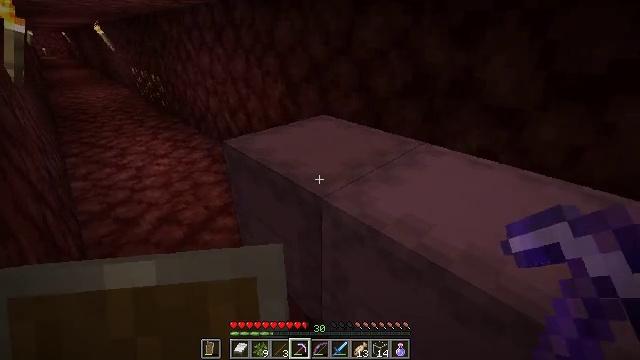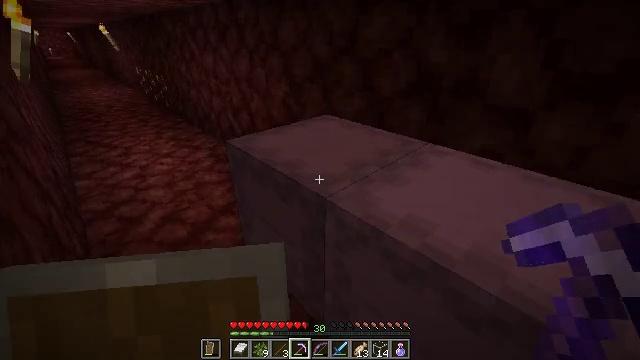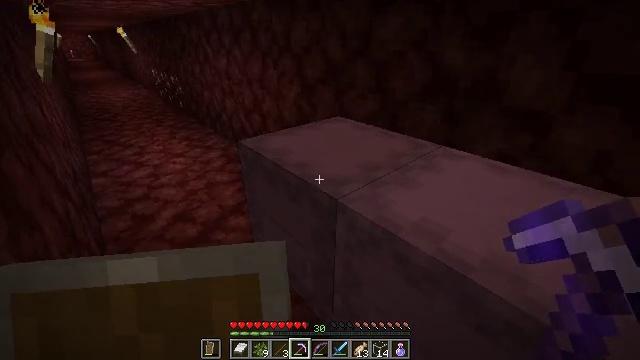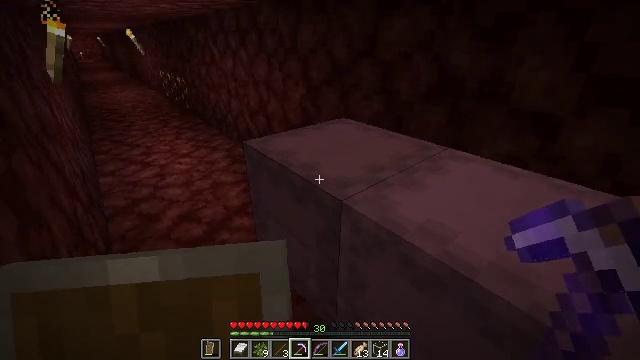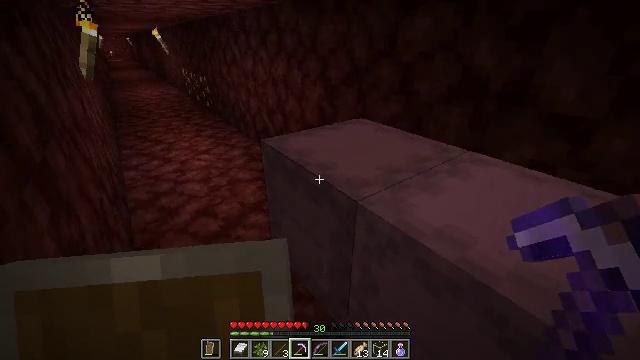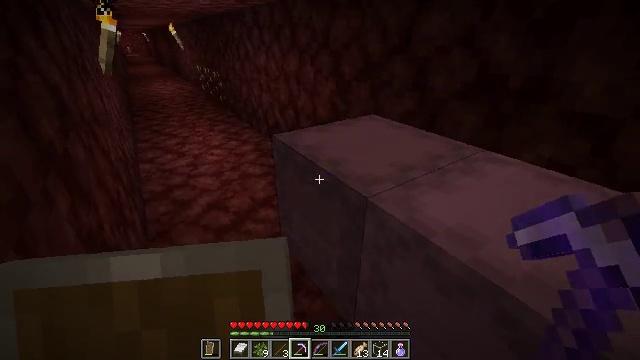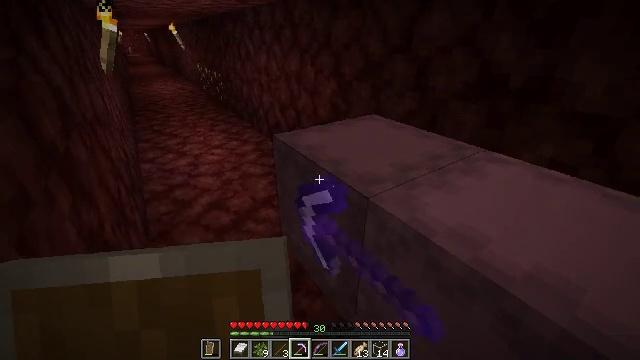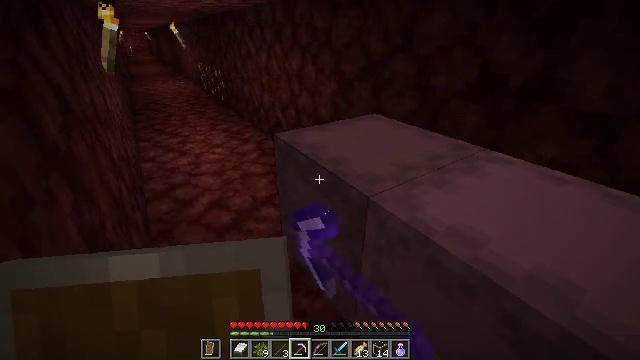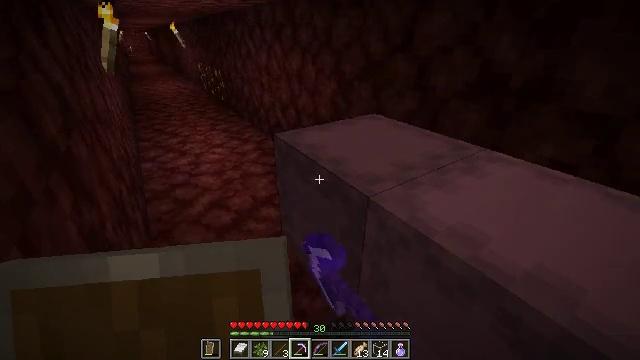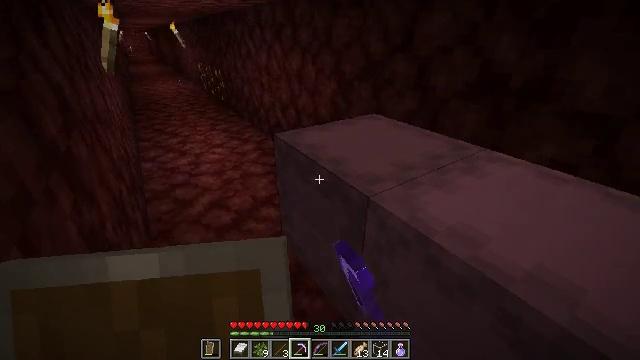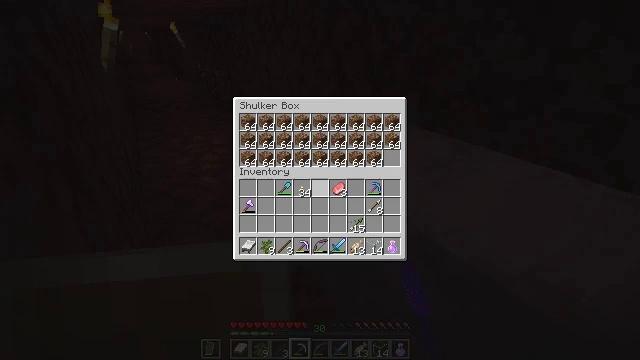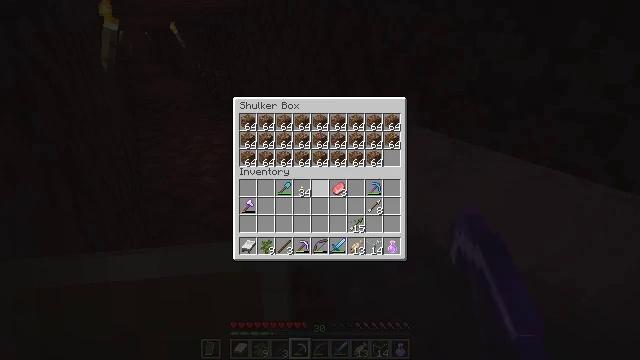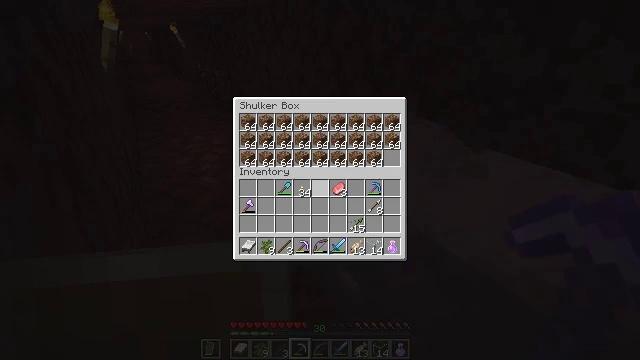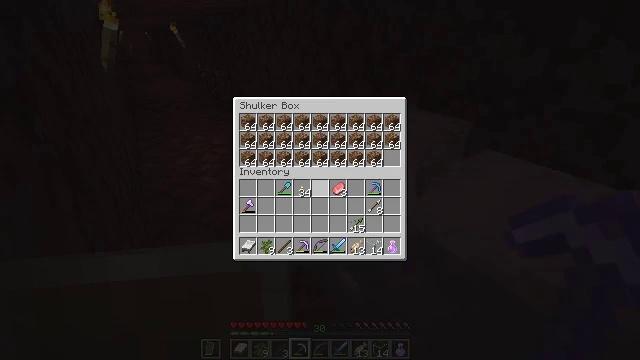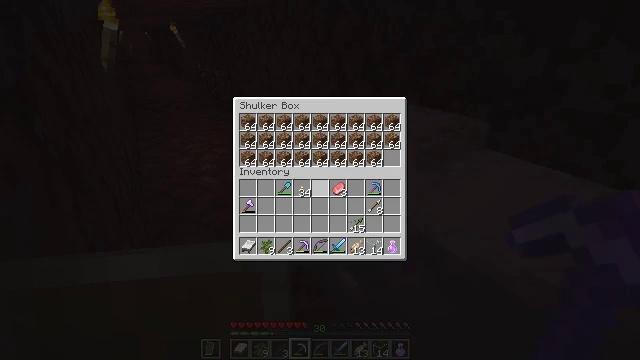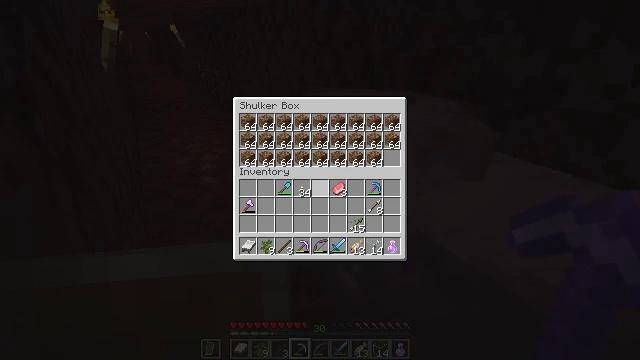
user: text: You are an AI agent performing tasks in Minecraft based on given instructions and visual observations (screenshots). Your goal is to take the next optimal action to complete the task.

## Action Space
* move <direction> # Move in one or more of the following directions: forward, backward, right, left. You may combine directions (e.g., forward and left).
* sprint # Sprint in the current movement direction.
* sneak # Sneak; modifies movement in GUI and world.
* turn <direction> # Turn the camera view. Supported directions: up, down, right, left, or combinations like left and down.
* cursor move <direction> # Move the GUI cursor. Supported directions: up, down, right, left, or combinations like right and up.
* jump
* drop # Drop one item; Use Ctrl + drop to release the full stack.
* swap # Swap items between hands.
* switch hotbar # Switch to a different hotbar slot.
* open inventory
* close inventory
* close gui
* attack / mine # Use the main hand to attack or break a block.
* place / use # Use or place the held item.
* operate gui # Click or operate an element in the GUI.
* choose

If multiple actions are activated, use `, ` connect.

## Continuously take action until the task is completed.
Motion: motion action
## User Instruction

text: Attack the nether bricks to collect them.
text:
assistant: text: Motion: no_op
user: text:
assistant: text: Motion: turn left
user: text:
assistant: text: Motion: turn left
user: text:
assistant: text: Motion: turn left
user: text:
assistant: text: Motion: turn left, use / place
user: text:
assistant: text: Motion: use / place
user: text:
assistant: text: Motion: use / place
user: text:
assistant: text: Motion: no_op
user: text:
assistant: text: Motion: no_op
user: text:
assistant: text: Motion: open gui
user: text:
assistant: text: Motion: no_op
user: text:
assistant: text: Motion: no_op
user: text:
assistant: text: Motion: no_op
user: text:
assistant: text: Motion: no_op
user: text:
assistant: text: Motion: no_op
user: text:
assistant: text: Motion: no_op
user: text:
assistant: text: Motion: no_op
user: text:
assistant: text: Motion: cursor move right
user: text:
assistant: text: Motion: cursor move right
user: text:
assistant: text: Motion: cursor move right
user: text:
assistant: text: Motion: no_op
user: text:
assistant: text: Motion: close gui
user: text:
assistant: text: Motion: turn right, open inventory
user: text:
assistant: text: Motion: turn right
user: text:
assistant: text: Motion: turn right
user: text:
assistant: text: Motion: turn right
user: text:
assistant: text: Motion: turn right
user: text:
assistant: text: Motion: turn right
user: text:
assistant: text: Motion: turn right
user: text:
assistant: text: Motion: turn right